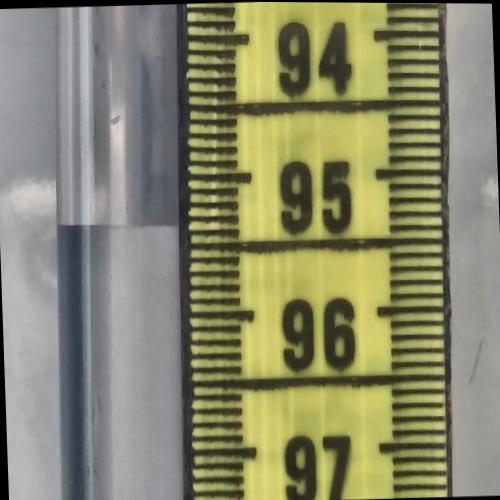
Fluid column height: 95.3 cm